Aerial crown-view tile of a tropical tree (Barro Colorado Island, Panama), acquired 20241216:
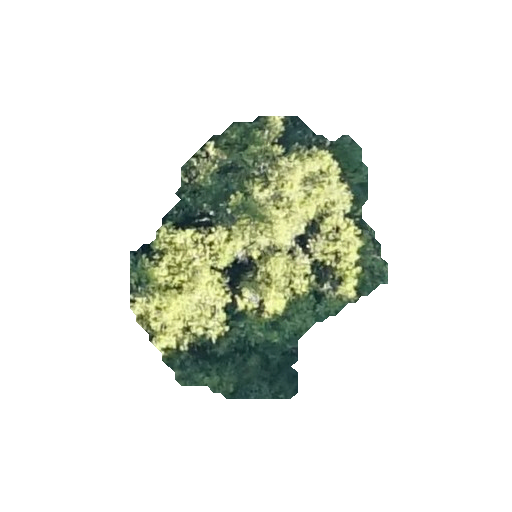
Species: Sloanea terniflora
GBIF accepted scientific name: Sloanea terniflora
Crown area: 71.39 m²